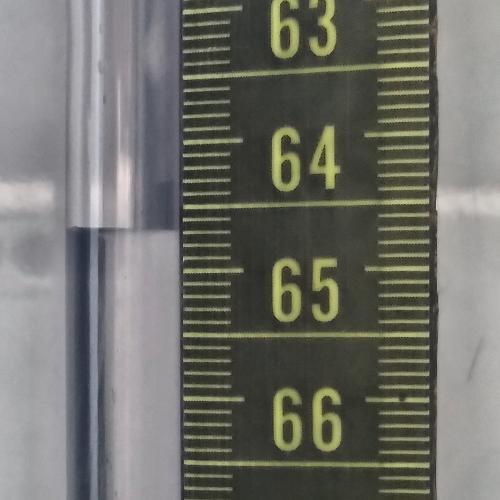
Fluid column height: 64.7 cm